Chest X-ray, PA view. Patient: 59 years old, sex F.
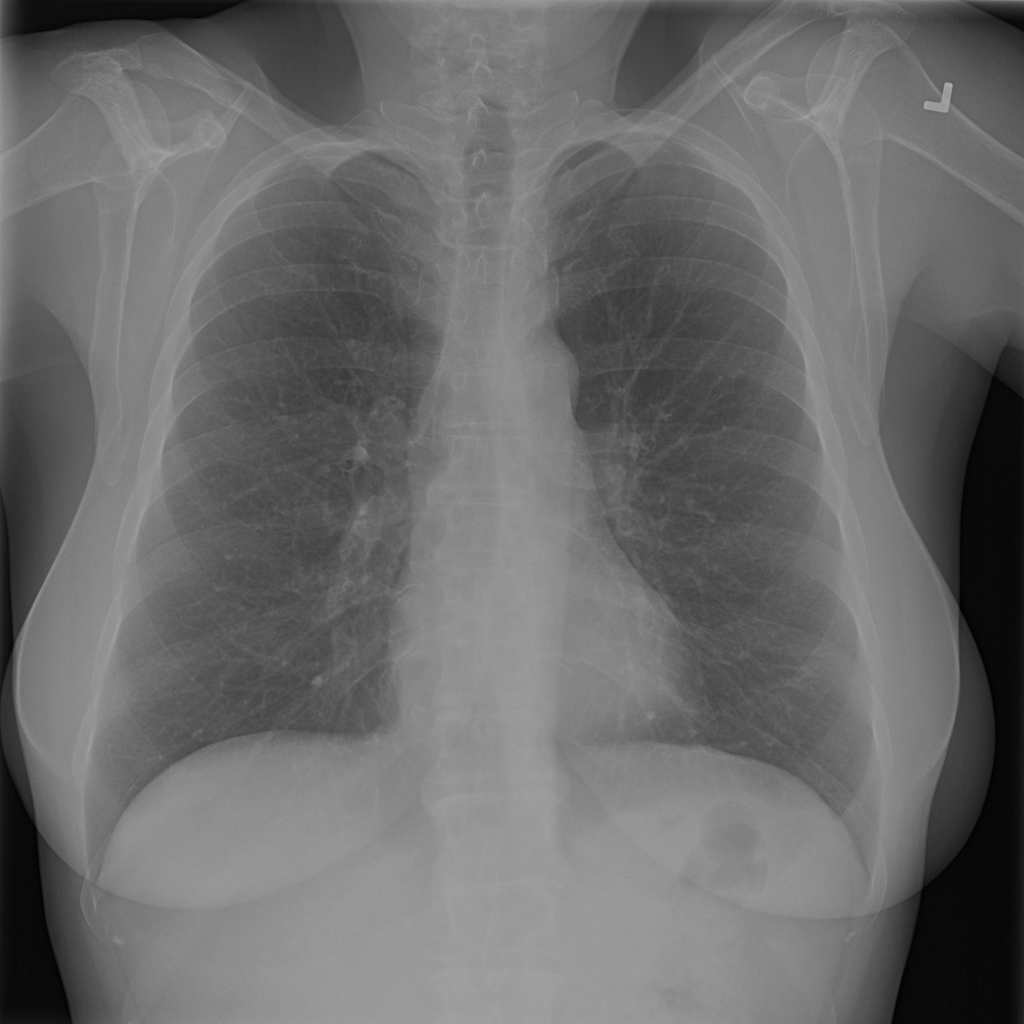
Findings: No Finding